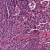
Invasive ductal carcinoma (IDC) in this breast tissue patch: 1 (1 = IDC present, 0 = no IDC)